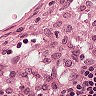
Metastatic tissue present: no